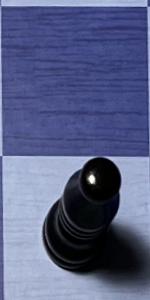
Label: Bishop_Black